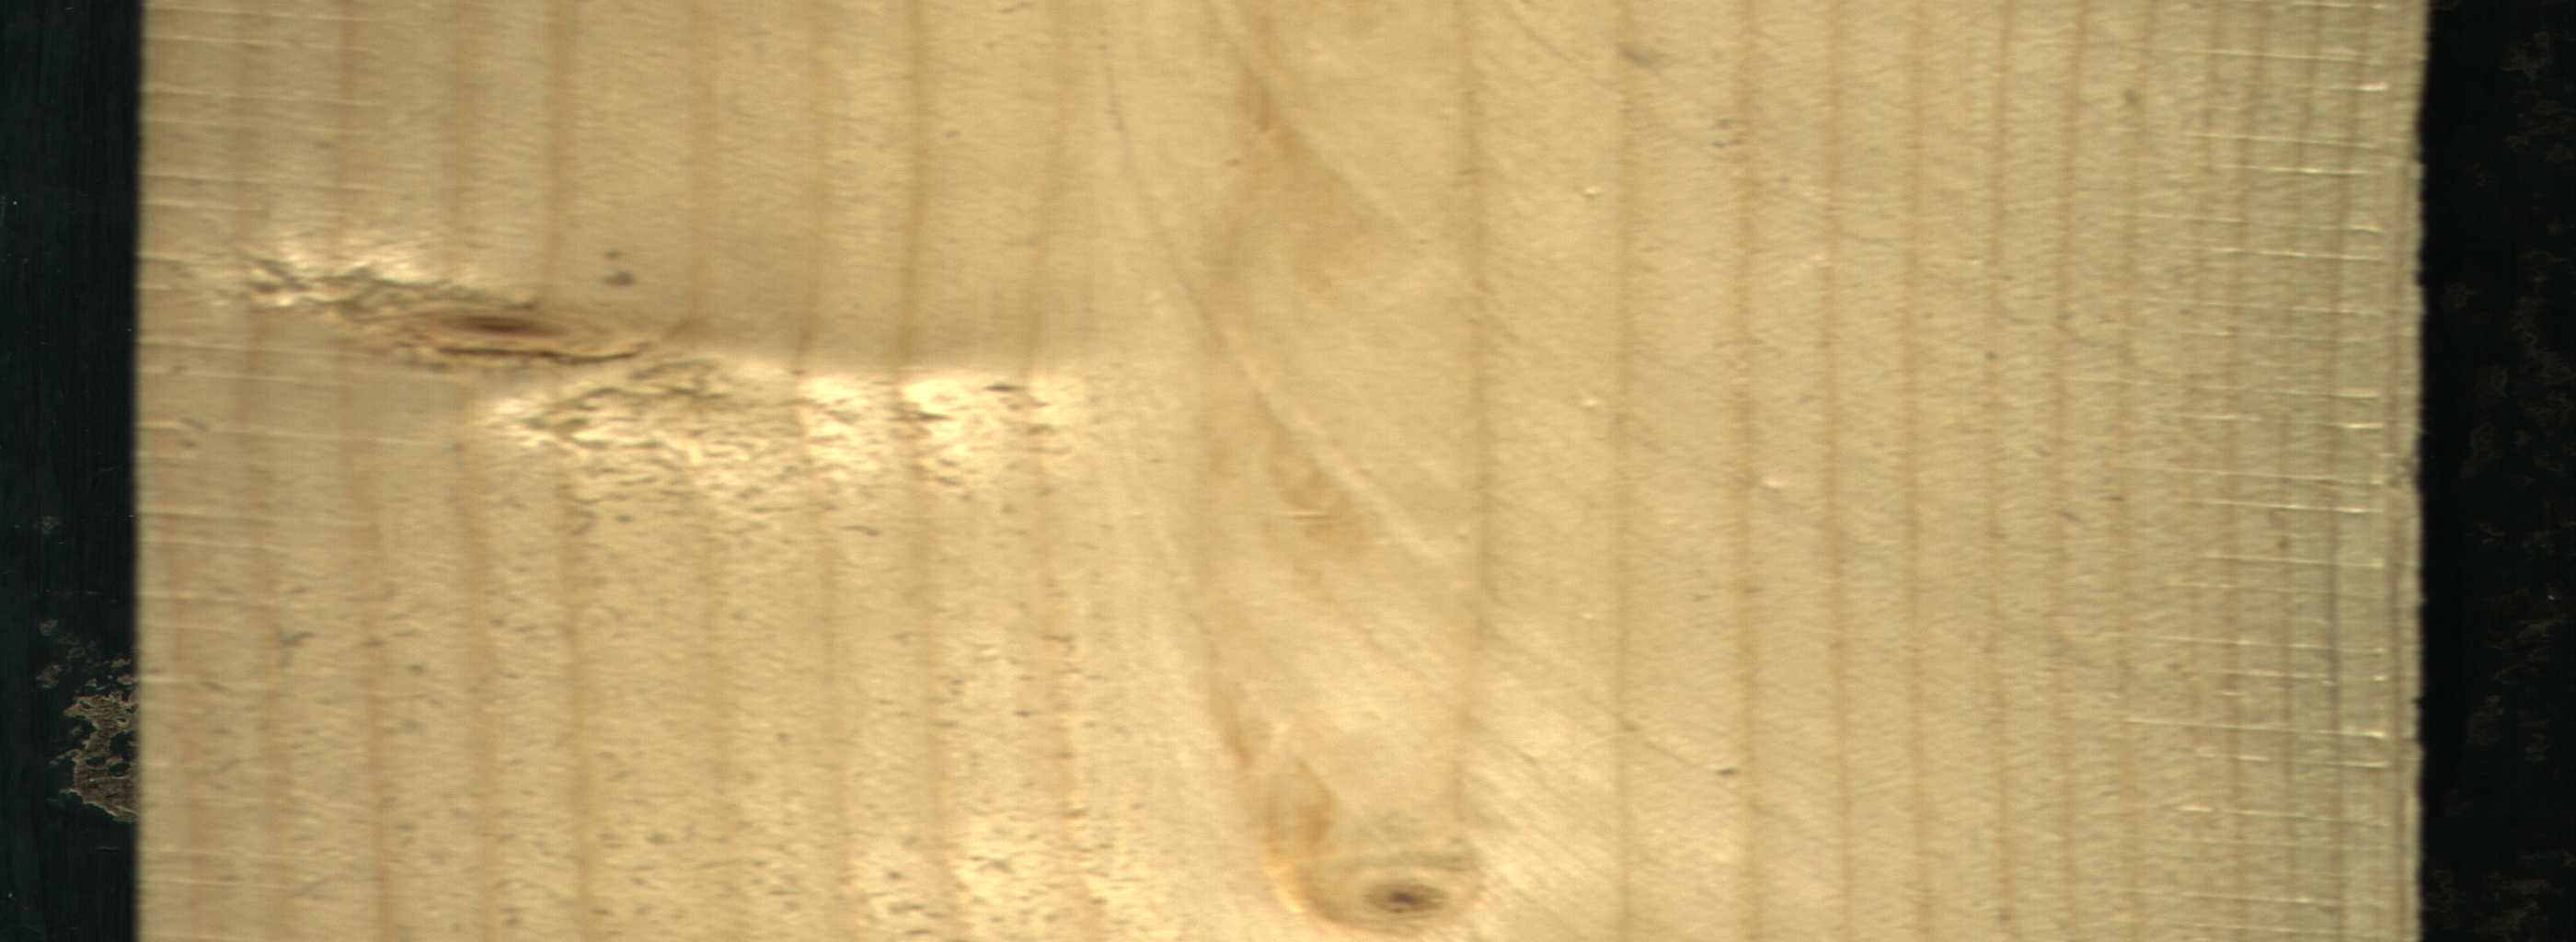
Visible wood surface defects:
Live_Knot
Live_Knot